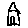
Label: house